Question: I'm having probs trying to align 4 image buttons horizontally this layout. The buttons should be in the bottom above the admob unit.
I need some way to fix that keeping the previous layout elemets, if it's possible.
Thank you very much David

'''
<LinearLayout xmlns:android="http://schemas.android.com/apk/res/android"
xmlns:ads="http://schemas.android.com/apk/lib/com.google.ads"
android:layout_width="match_parent"
android:layout_height="wrap_content"
android:background="#CC000000"
android:divider="?android:attr/listDivider"
android:orientation="vertical"
android:showDividers="middle" >
<FrameLayout
xmlns:android="http://schemas.android.com/apk/res/android"
android:layout_width="match_parent"
android:layout_height="wrap_content"
android:layout_weight="1"
android:background="#CC000000"
android:divider="?android:attr/listDivider"
android:orientation="vertical"
android:showDividers="middle" >
<ImageView
android:id="@+id/fondo"
android:layout_width="wrap_content"
android:layout_height="wrap_content"
android:layout_weight="1"
android:src="@drawable/fondo" >
</ImageView>
<RelativeLayout
xmlns:android="http://schemas.android.com/apk/res/android"
android:layout_width="wrap_content"
android:layout_height="match_parent"
android:layout_gravity="center_horizontal"
android:orientation="horizontal" >
<ImageView
android:id="@+id/calendar"
android:layout_width="wrap_content"
android:layout_height="wrap_content"
android:layout_alignParentTop="true"
android:layout_centerHorizontal="true"
android:src="@drawable/calendar" >
</ImageView>
<TextView
android:id="@+id/mes"
android:layout_width="wrap_content"
android:layout_height="match_parent"
android:layout_marginTop="10dp"
android:layout_alignParentBottom="true"
android:layout_centerHorizontal="true"
android:textColor="#ffffff"
android:textStyle="bold"
android:textSize="16sp" >
</TextView>
<TextView
android:id="@+id/dia"
android:layout_width="wrap_content"
android:layout_height="match_parent"
android:layout_marginTop="40dp"
android:layout_alignParentBottom="true"
android:layout_centerHorizontal="true"
android:textStyle="bold"
android:textColor="#000000"
android:textSize="40sp" >
</TextView>
</RelativeLayout>
<RelativeLayout
xmlns:android="http://schemas.android.com/apk/res/android"
android:layout_width="wrap_content"
android:layout_height="match_parent"
android:layout_gravity="center_horizontal"
android:layout_marginTop="130dp"
android:orientation="horizontal" >
<!-- scrolling bottom pane -->
<ScrollView
android:id="@+id/scrollView1"
android:layout_width="fill_parent"
android:layout_height="wrap_content"
android:layout_marginBottom="40dp"
android:background="@drawable/scroll"
android:padding="@dimen/activity_horizontal_margin" >
<LinearLayout
android:layout_width="fill_parent"
android:layout_height="wrap_content"
android:orientation="vertical" >
<TextView
android:id="@+id/etResponse"
android:layout_width="match_parent"
android:layout_height="match_parent"
android:layout_weight="1"
android:textColor="#ffffff"
android:textSize="20sp" >
</TextView>
</LinearLayout>
</ScrollView>
<ImageButton
android:id="@+id/gp"
android:layout_width="wrap_content"
android:layout_height="wrap_content"
android:layout_alignParentBottom="true"
android:layout_alignParentRight="true"
android:layout_marginRight="54dp"
android:background="@drawable/rounded"
android:src="@drawable/gp" />
<ImageButton
android:id="@+id/wa"
android:layout_width="wrap_content"
android:layout_height="wrap_content"
android:layout_alignParentBottom="true"
android:layout_toLeftOf="@+id/gp"
android:background="@drawable/rounded"
android:src="@drawable/wa" />
<ImageButton
android:id="@+id/fb"
android:layout_width="wrap_content"
android:layout_height="wrap_content"
android:layout_alignParentBottom="true"
android:layout_alignParentLeft="true"
android:layout_marginLeft="54dp"
android:layout_toLeftOf="@+id/tw"
android:background="@drawable/rounded"
android:src="@drawable/fb" />
<ImageButton
android:id="@+id/tw"
android:layout_width="wrap_content"
android:layout_height="wrap_content"
android:layout_alignParentBottom="true"
android:layout_toLeftOf="@+id/wa"
android:background="@drawable/rounded"
android:src="@drawable/tw" />
</RelativeLayout>
</FrameLayout>
<com.google.ads.AdView
android:id="@+id/adView"
android:layout_width="fill_parent"
android:layout_height="wrap_content"
ads:adSize="BANNER"
</com.google.ads.AdView>
</LinearLayout>
'''
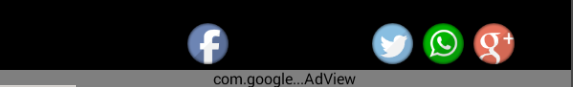
Answer: Just use a 'LinearLayout' with the orientation 'horizontal' arround the 'ImageButtons'.